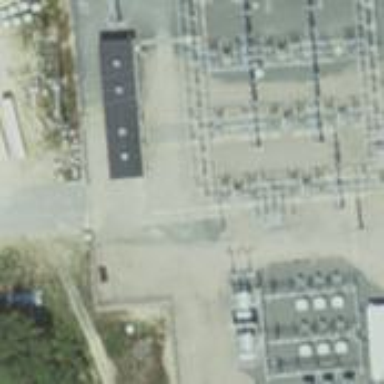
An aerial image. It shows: Switch used for power control.